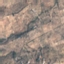
Land use / land cover class: PermanentCrop